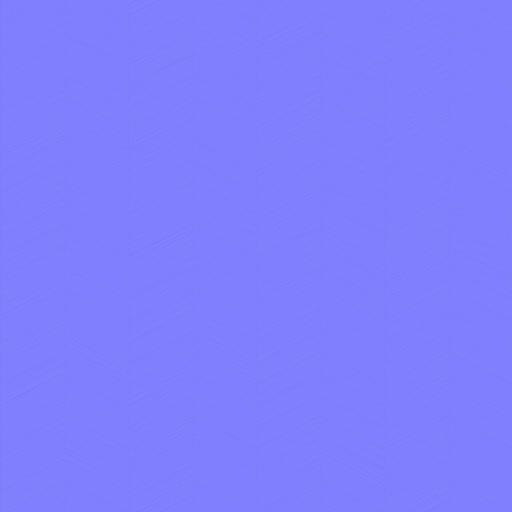
chevron floor flooring parquet wood